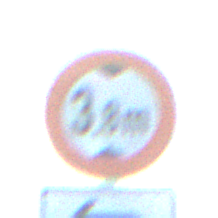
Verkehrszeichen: TatsaechlicheHoehe
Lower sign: RichtungsangabeDurchPfeile2
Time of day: SunriseSunset
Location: Outdoor (Beach)
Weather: PartlyCloudy
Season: NotSpecified
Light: Natural